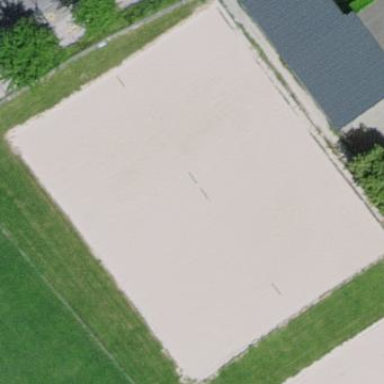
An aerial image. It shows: Sandy pitch designated for beach volleyball.